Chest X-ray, AP view. Patient: 32 years old, sex M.
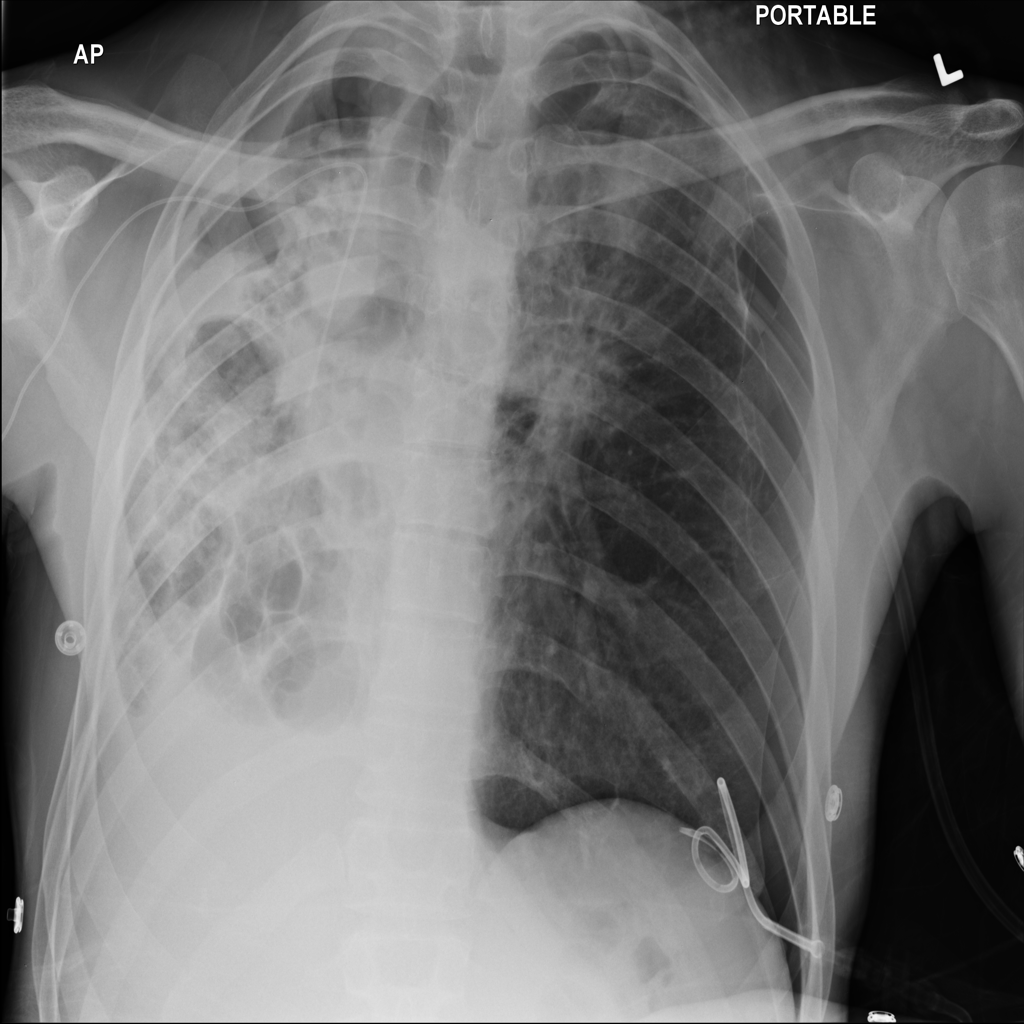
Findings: Infiltration, Pleural_Thickening, Pneumothorax